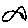
Label: fish